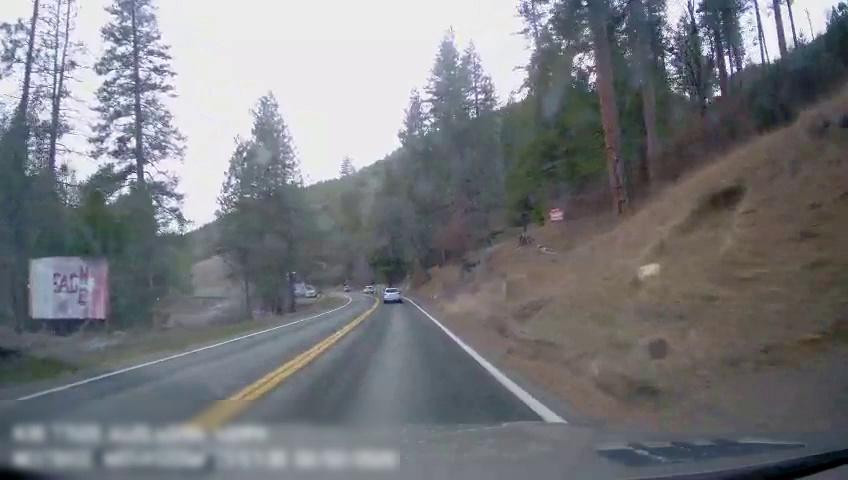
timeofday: Day
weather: Cloudy
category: Drivable Space
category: Vehicles | Car
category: Vehicles | SUV
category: Lanes | Current Lane
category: Lanes | Current Lane
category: Lanes | Opposite Lane